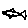
Label: fish